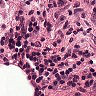
Metastatic tissue present: no